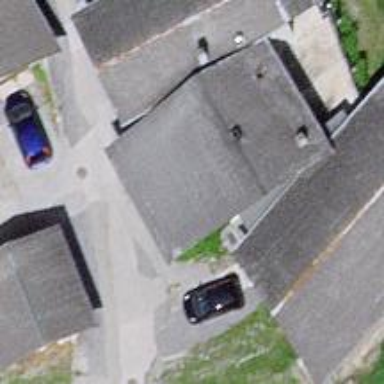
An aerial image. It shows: Simple and straightforward house.